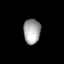
Tissue: lung
Cell type: Epithelial cells
Senescence score: 0.2417
Nuclear area (px): 415
Mean DAPI intensity: 164.559